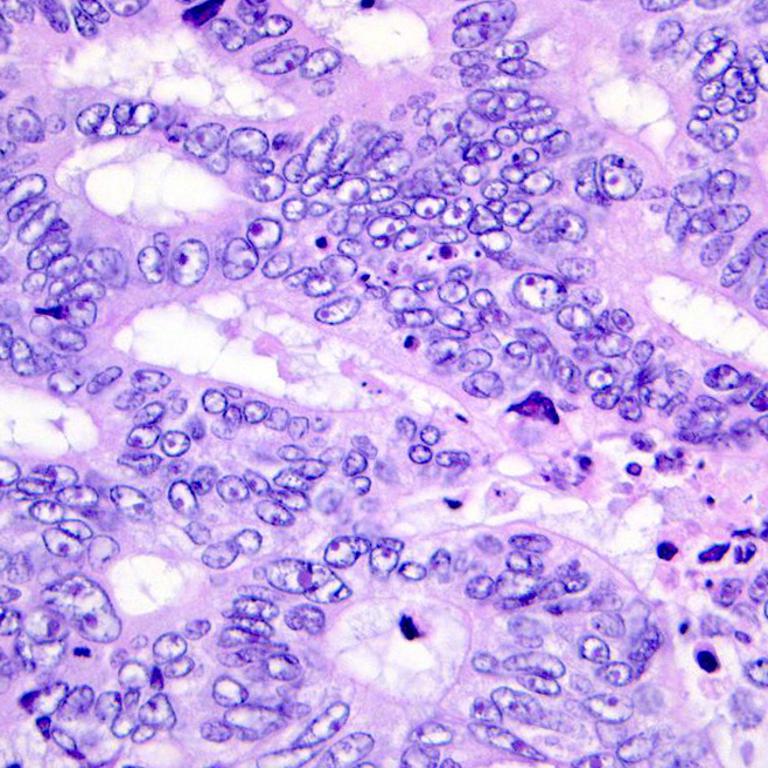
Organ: colon
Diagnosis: adenocarcinomas